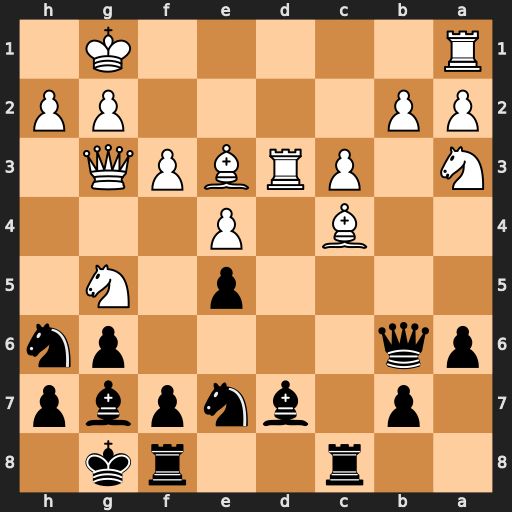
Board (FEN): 2r2rk1/1p1bnpbp/pq4pn/4p1N1/2B1P3/N1PRBPQ1/PP4PP/R5K1
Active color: b
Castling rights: -
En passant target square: -
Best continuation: Qxb2 Rb1 Qxa3